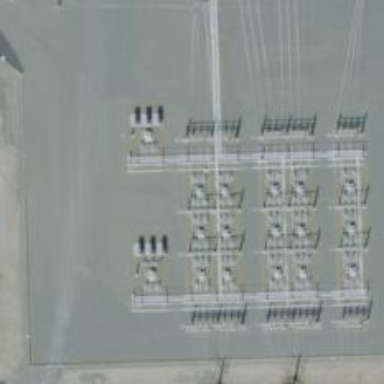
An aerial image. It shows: Switch for power supply.